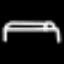
Label: bed